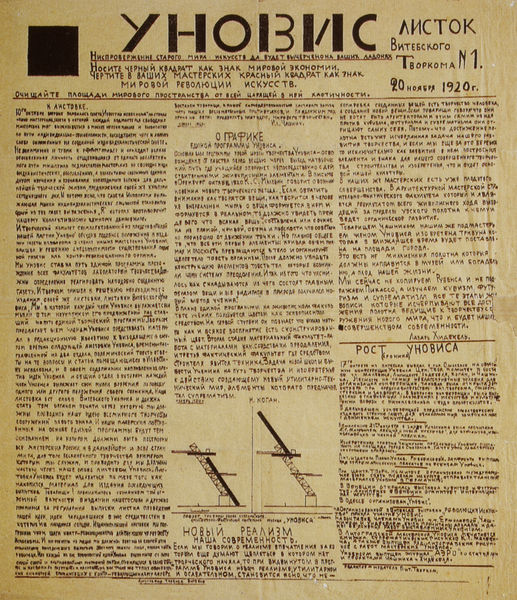
Titel: UNOWIS: Flugblatt Nr.1 des Witebsker "Tworkom"
Standort: St. Petersburg
Institution: Russisches Museum
Schlagwörter: gelb, schwarz, zeichnung, drei, schrift, papier, tribüne, russland, grafik, graphik, vergilbt, spalten, zahlen, ziffern, gestell, gerüst, druck, titel, schwarzweiß, text, zeitschrift, zeitung, überschrift, zahl, ziffer, entwürfe, tribünen, quadrat, russisch, illustrationen, gerüste, kyrillisch, gilb, grafikl, sprungbrett, tite, suprematistisch, der gilb, kirillisch, kürillisch